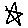
Label: star